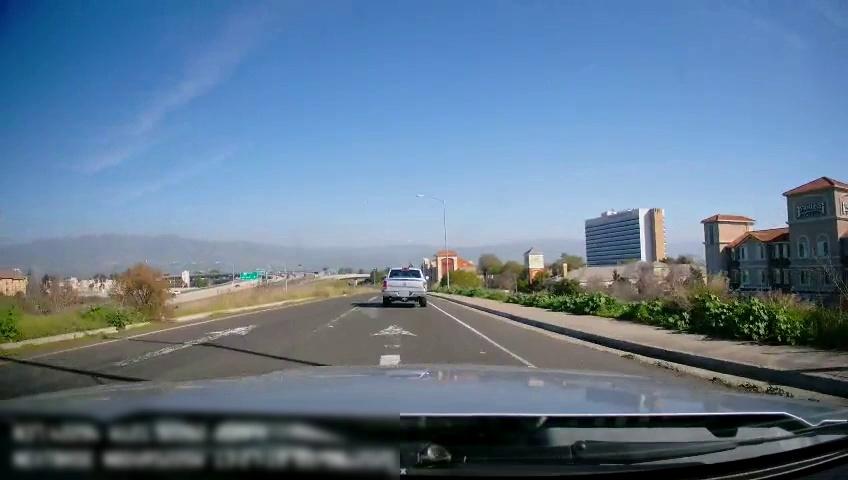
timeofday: Day
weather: Sunny
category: Drivable Space
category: Drivable Space
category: Vehicles | Truck
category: Lanes | Current Lane
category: Lanes | Current Lane
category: Lanes | Alternate Lane
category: Traffic | Signs